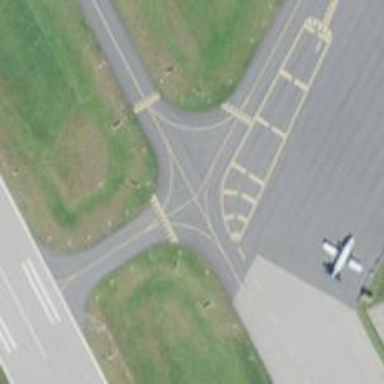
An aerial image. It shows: View of taxiway at the airport.